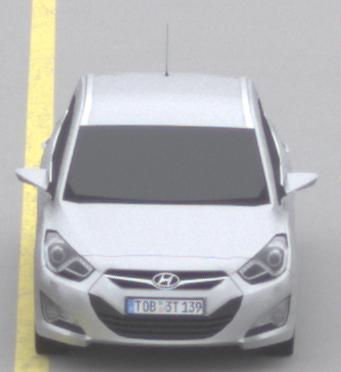
Make: Hyundai
Model: i40 Kombi 1.6 GDI
Detailed model: i40 (VF) Kombi
Model produced from: 2012/08
Model produced until: 2013/09
Doors: 5
Color: white
Road condition: dry road
Daytime: midday
Contrast: low contrast